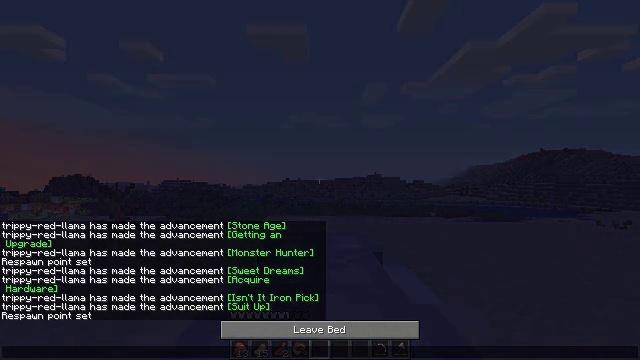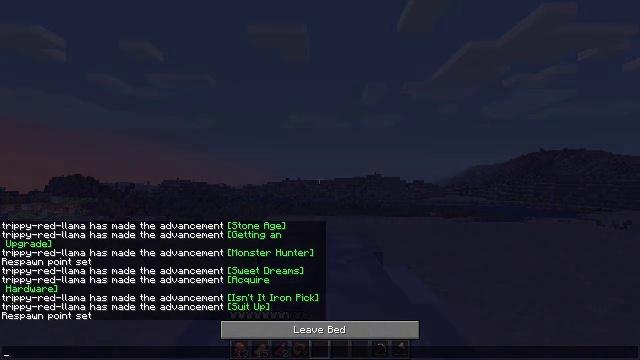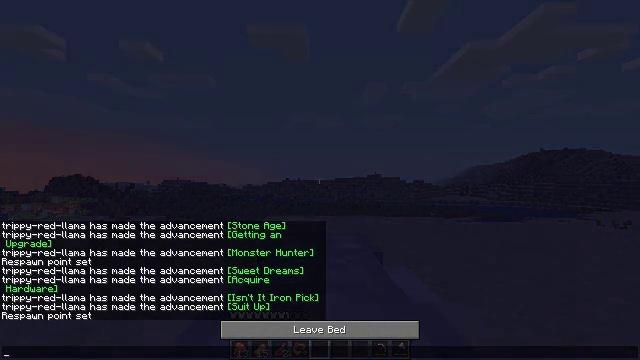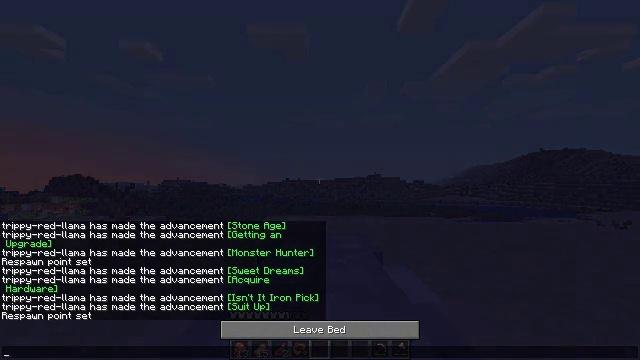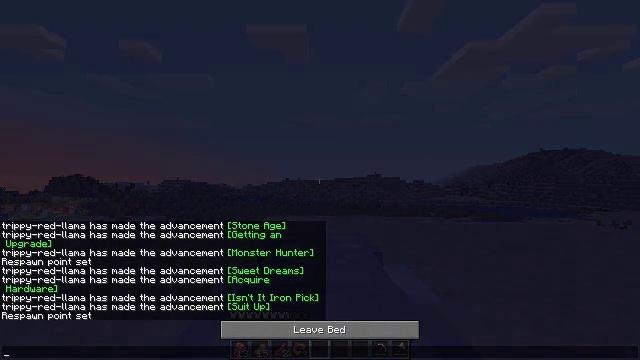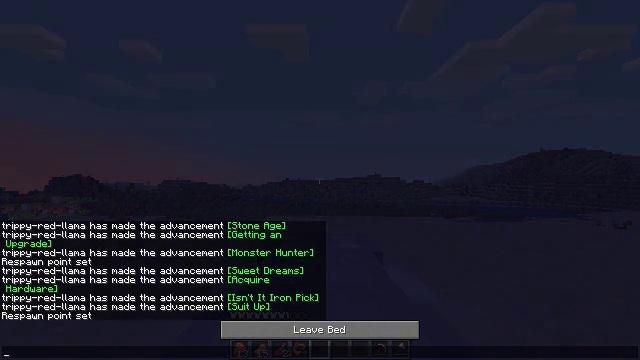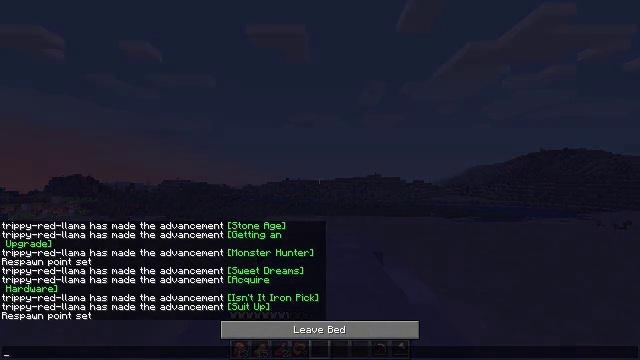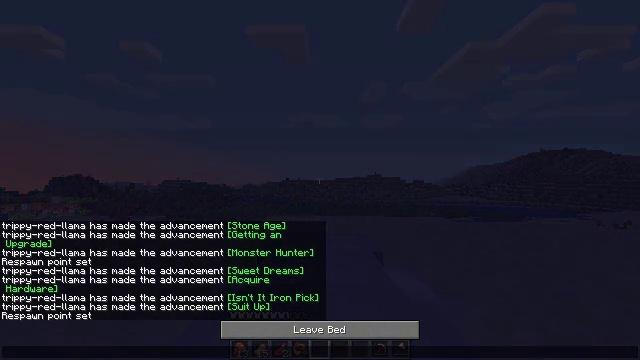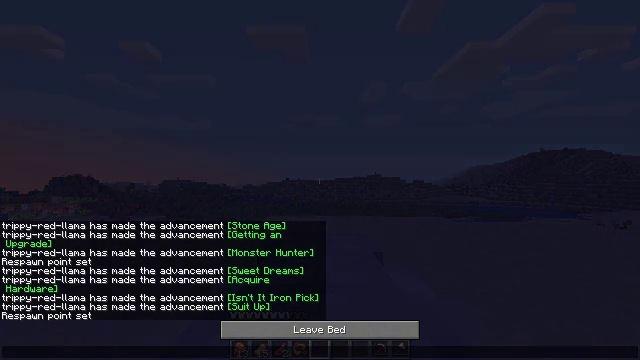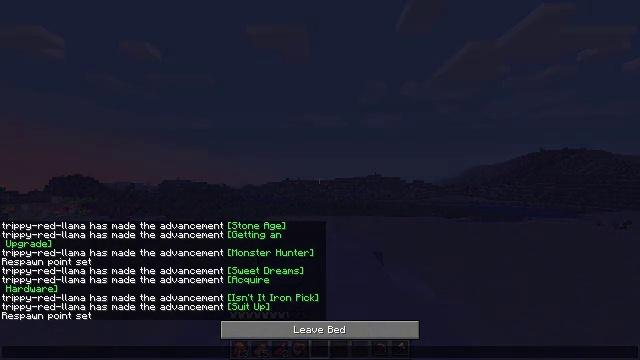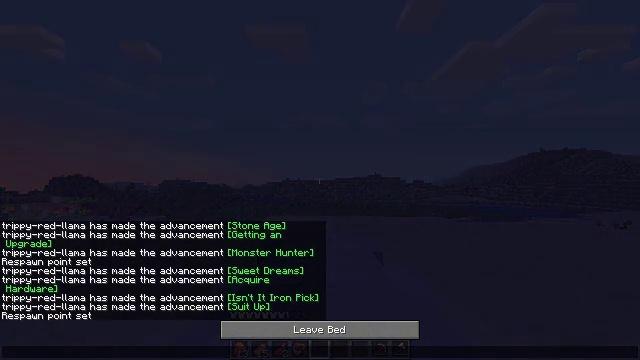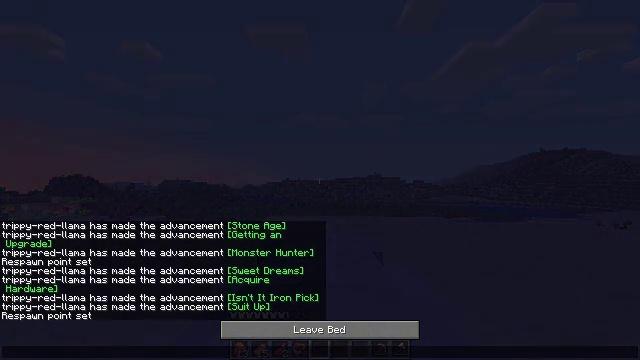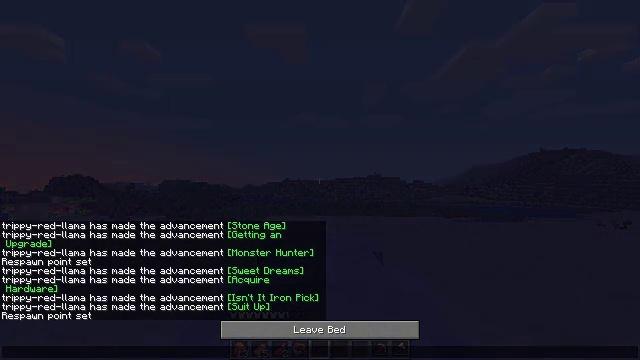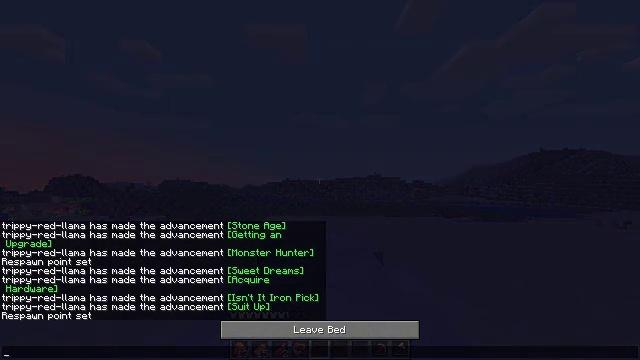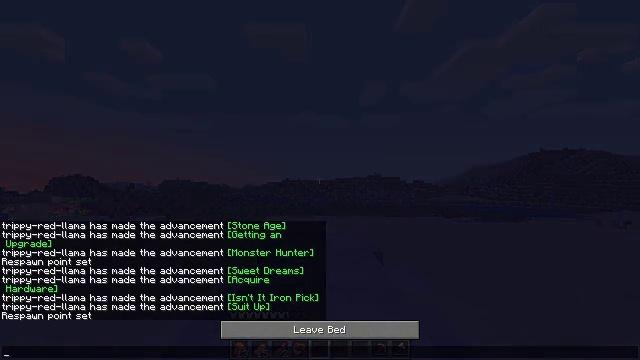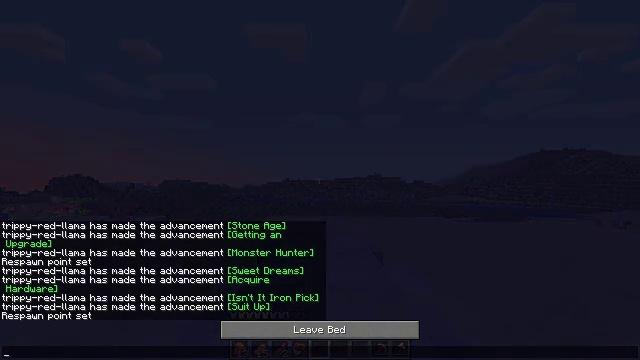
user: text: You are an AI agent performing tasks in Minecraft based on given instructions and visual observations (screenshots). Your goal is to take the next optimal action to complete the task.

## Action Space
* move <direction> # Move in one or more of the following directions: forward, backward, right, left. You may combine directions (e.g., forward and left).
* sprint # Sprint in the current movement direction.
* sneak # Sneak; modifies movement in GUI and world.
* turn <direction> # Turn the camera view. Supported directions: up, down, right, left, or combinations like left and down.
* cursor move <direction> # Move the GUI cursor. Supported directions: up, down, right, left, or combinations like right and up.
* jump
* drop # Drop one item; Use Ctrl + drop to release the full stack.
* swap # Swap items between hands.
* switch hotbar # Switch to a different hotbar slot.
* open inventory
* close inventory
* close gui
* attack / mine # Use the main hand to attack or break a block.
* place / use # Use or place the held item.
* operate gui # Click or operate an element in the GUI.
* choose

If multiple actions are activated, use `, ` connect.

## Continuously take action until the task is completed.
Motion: motion action
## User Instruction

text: Pick up the white bed by breaking it.
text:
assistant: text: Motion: no_op
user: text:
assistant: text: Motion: no_op
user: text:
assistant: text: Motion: no_op
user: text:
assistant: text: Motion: no_op
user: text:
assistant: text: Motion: no_op
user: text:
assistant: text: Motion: no_op
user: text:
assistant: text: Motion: no_op
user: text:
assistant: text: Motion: no_op
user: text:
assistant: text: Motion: no_op
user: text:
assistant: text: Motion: no_op
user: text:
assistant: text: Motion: no_op
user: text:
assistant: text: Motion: no_op
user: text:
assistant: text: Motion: no_op
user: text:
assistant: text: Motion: no_op
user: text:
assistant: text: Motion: no_op
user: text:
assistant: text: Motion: no_op
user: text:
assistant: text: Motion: no_op
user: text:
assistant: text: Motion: no_op
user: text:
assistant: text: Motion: close gui
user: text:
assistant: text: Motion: no_op
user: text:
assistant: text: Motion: no_op
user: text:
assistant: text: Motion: no_op
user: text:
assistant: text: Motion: no_op
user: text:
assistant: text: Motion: no_op
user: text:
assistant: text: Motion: no_op
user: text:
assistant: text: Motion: no_op
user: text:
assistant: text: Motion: no_op
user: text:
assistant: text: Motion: no_op
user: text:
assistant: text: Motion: no_op
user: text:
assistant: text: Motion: no_op